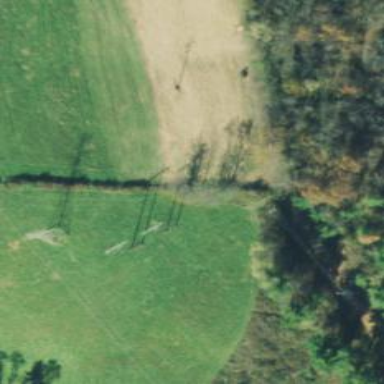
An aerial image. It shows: H-frame power tower design.